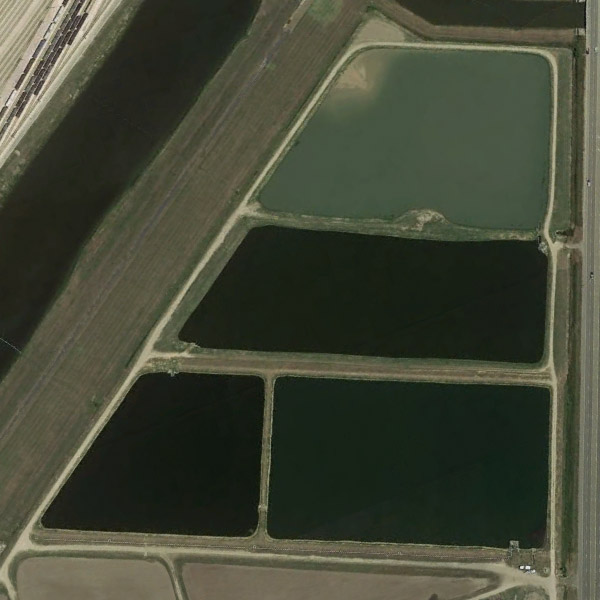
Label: Pond